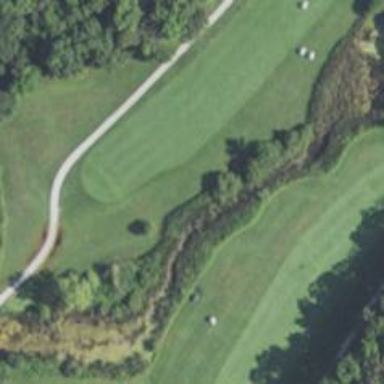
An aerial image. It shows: Scenic view of water hazard on golf course. The natural water feature adds beauty to the landscape.